Question: I was using the plugin Bool Tool, but when I exported it, it looked like this:[

It shows this in the Windows 10 3D viewer and some random online 3D viewer so I doubt it's 'renderer-specific'
I wasn't expecting this because in Blender it shows this:
<URL>
Is there something I'm missing? Do I need to enable something, or is this just not possible?
I was expecting the Bool Tool to persist in exports.. Is there something in settings or so?
I created the model on a different computer which I currently don't have access to so I'm not sure which version of Blender I used...
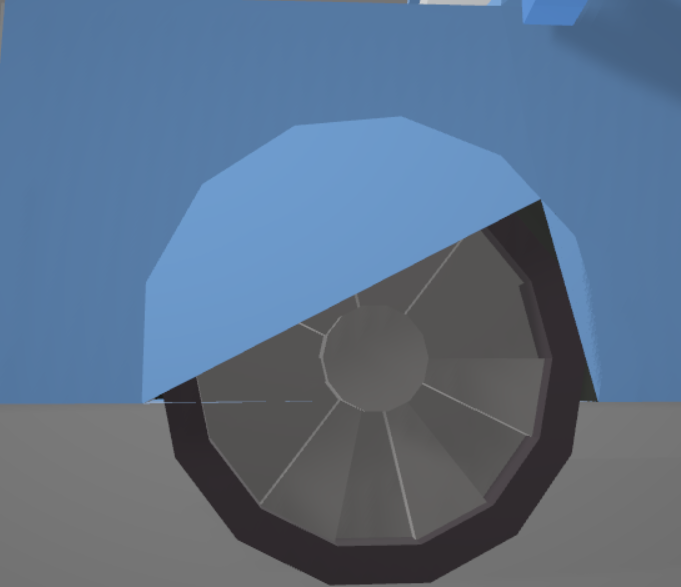
Answer: Try pressing 'tab' to get into edit mode, 'a' to select all faces, and 'Ctrl+T' to triangulate faces before exporting. Looks like either the file format or the viewers are struggling with the number of faces.
Keep in mind this is destructive so you can't go back... might be wise to do in an exporting copy of the '.blend' file.
Original answer: <URL>